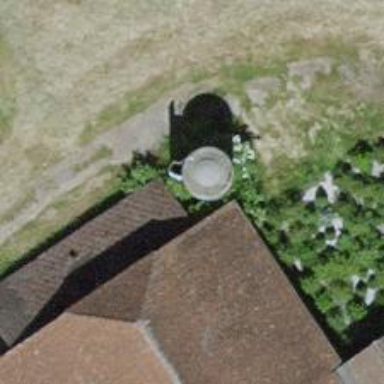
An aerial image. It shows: Silo.